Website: crate-barrel
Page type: payment
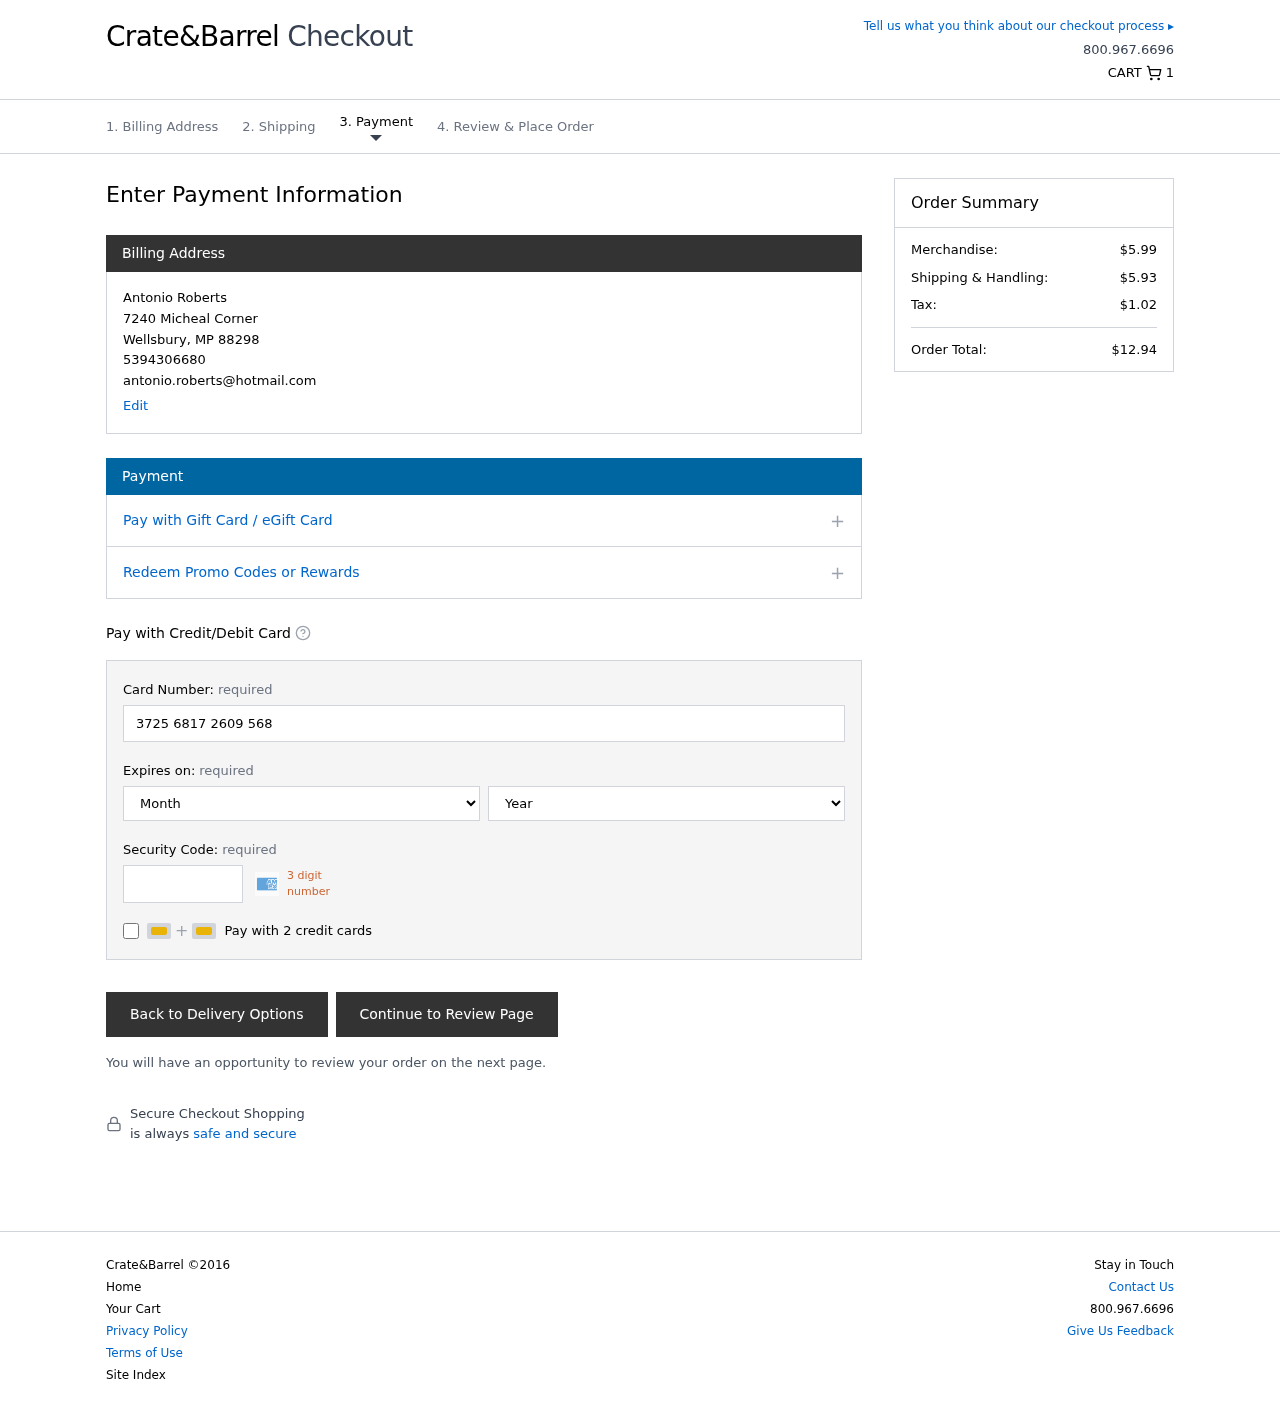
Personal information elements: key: PII_CARD_CVV
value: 5619
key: PII_CARD_EXPIRY_MONTH
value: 04
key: PII_CARD_EXPIRY_YEAR
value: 27
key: PII_CARD_NUMBER
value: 3725 6817 2609 568
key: PII_CITY
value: Wellsbury
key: PII_EMAIL
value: antonio.roberts@hotmail.com
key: PII_FULLNAME
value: Antonio Roberts
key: PII_PHONE
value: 5394306680
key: PII_POSTCODE
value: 88298
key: PII_STATE_ABBR
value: MP
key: PII_STREET
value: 7240 Micheal Corner
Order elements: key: ORDER_NUM_ITEMS
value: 1
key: ORDER_SUBTOTAL
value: $5.99
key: ORDER_SHIPPING_COST
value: $5.93
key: ORDER_TAX
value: $1.02
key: ORDER_TOTAL
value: $12.94